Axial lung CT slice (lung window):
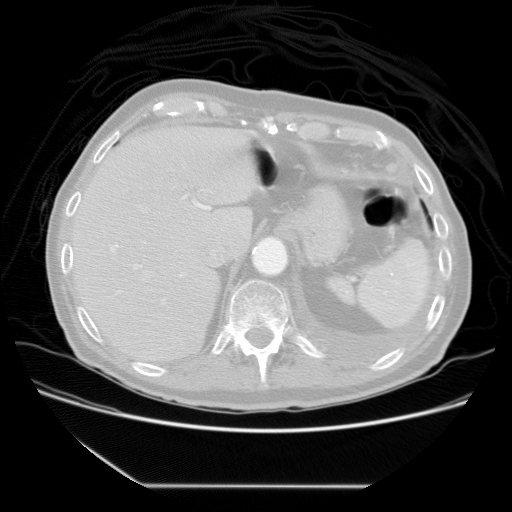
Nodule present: no